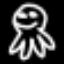
Label: squiggle